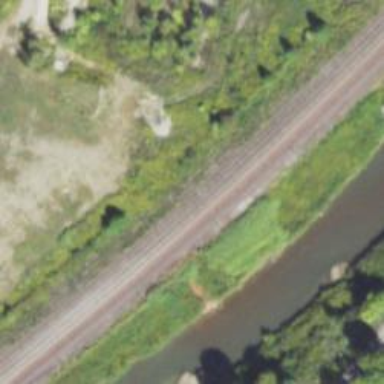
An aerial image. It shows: Railway siding with rails.